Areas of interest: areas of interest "Botanical Garden"
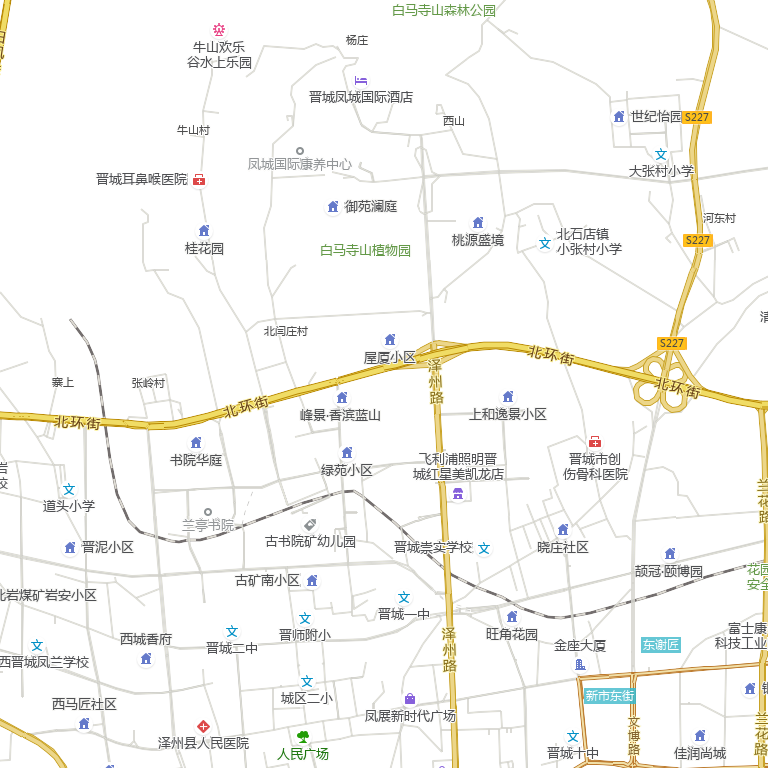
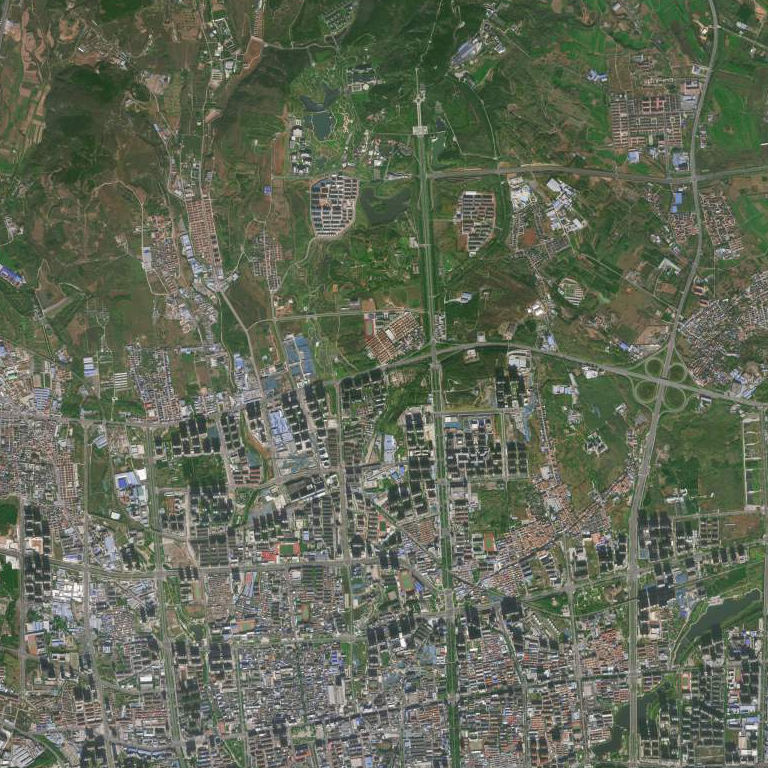